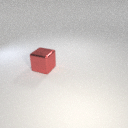
large red metal cube